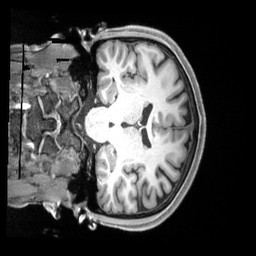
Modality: T1w
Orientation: coronal
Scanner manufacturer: siemens
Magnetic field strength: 3 T
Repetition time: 2.5 s
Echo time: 0.00218 s